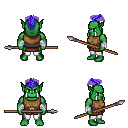
a pixel art fantasy rpg character, male body template, orc, green skin, leather chest armor, white pants, blue short mohawk hairstyle, white cloth bandages, spear, four views (front, back, left, right), 2x2 character sprite sheet, small pixel art, hard edges, no anti-aliasing